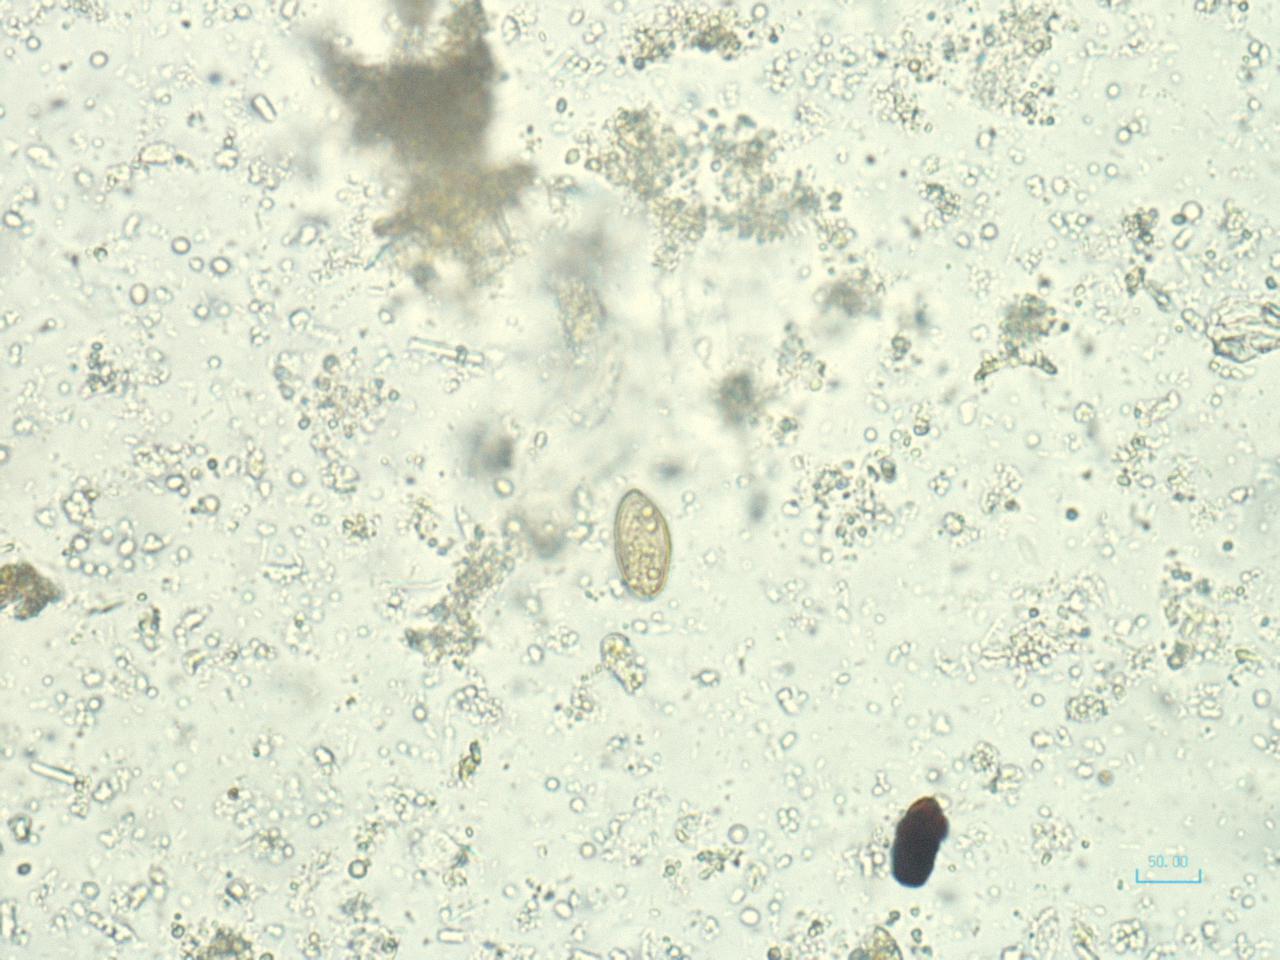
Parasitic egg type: Opisthorchis viverrine